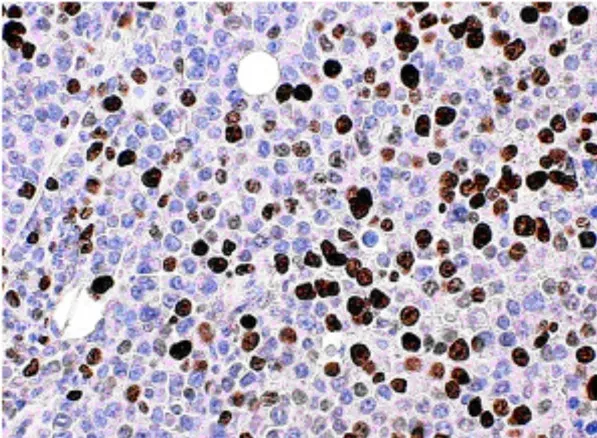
Ki67 immunohistochemical stain showing 50-80% nuclear positivity.
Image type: pathology (immunostaining)